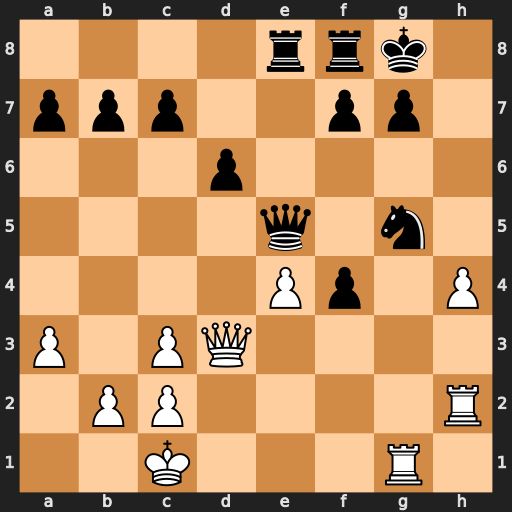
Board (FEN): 4rrk1/ppp2pp1/3p4/4q1n1/4Pp1P/P1PQ4/1PP4R/2K3R1
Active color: w
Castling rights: -
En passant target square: -
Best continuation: hxg5 g6 Qh3